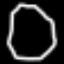
Label: octagon